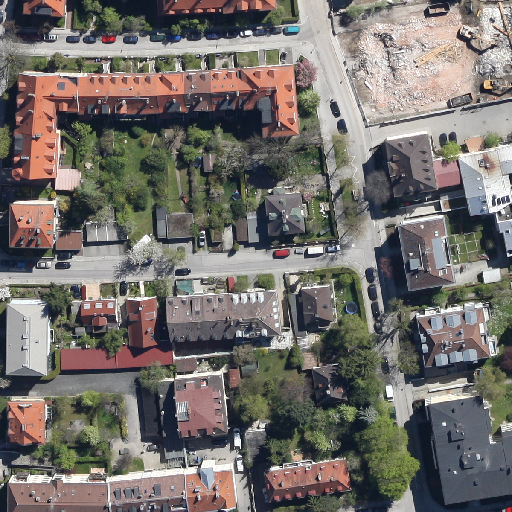
Referring expression: sidewalk